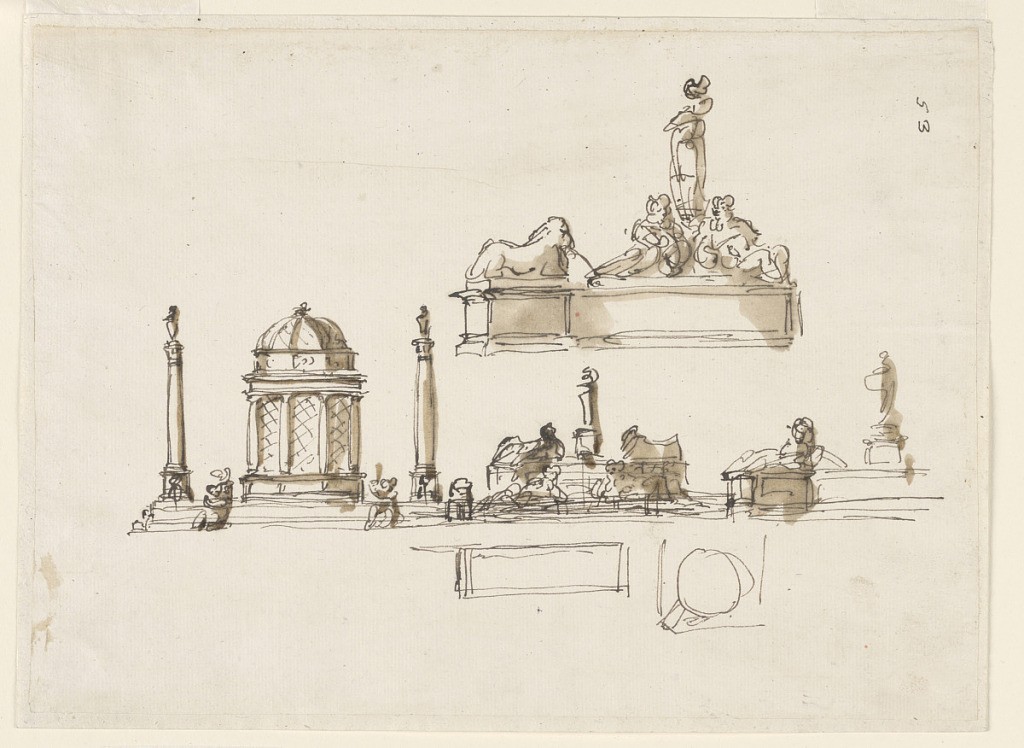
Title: Design for a Table Centerpiece
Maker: Giuseppe Barberi, Italian, 1746–1809
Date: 1790-1795
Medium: Pen and brown ink, brush and brown wash on lined off-white laid paper
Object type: Drawing
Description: "Dresser," table center piece for the Altieri family.